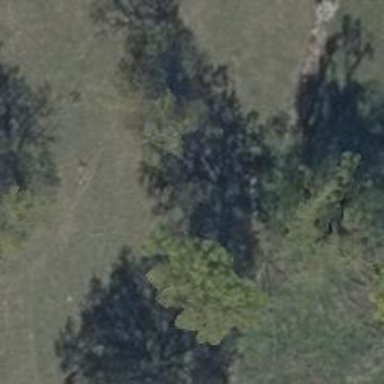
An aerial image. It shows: Row of trees in natural setting.